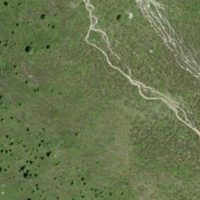
EUNIS habitat code: 26
Species observed at this site:
Campanula barbata